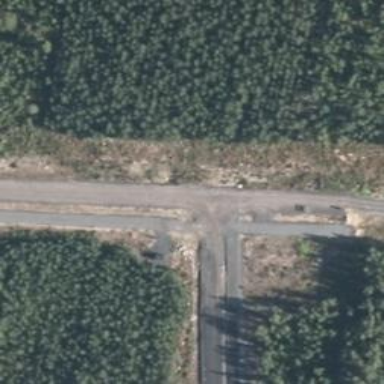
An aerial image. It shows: Asphalt cycleway.